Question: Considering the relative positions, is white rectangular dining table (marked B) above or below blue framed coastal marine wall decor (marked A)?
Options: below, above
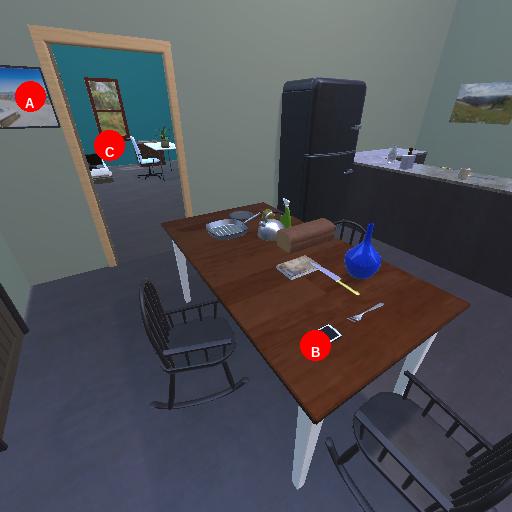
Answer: below